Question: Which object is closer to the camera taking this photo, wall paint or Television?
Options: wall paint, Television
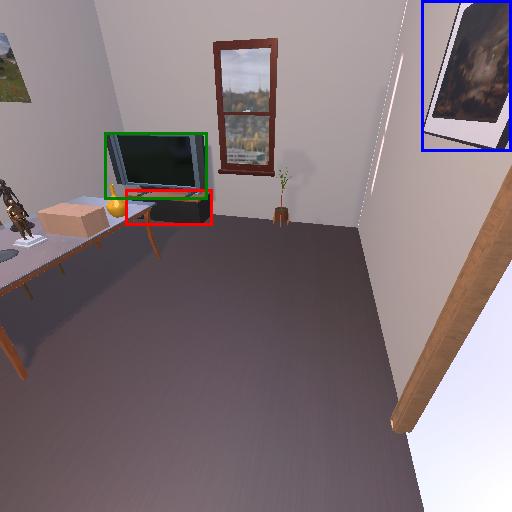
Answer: wall paint